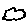
Label: cloud